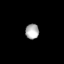
Tissue: lung
Cell type: Endothelial cells
Senescence score: 0.6084
Nuclear area (px): 201
Mean DAPI intensity: 173.448